Question: I am trying to import andegine to my project. I downloaded it <URL>. However i cant import it on my eclipse juno mobile edition. here is the image.

Anyone can help me? Thank you..
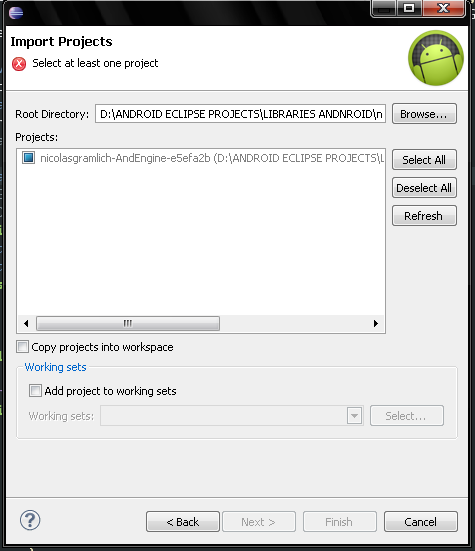
Answer: You should be able to add the jar files of the to your current project. Since it is a library project, just add the files in you folder in order to access the library.